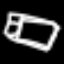
Label: bed